Question: I've following Delphi code reading from socket:
'''
type
RegbusReq2=packed record
Funct:char;
Device:char;
Device1:char;
Starting:integer;
Quantity:smallint;
_CRC:Word;
stroka:char;
end;
type
crcReg=packed record
buf:array[0..2] of byte;
value:array[0..5] of byte;
end;
type
myRB=record
case byte of
0:(data:RegbusReq2);
1:(Buff:crcReg);
end;
type
outVal=packed record
cap:array[0..8] of byte;
val:array[0..3] of single;
end;
type
outValBuff=record
case byte of
0:(val:outVal);
1:(Buff:array [1..25] of byte);
end;
var
Form1: TForm1;
hCommFile:THandle;
typeCon:byte;
cs1: TClientSocket;
...
'''
Timer tick fo reading data:
'''
Procedure TForm1.Timer1Timer(Sender: TObject);
var
DataReq:myRB;
output:outValbuff;
Wr,Rd:Cardinal;
i:integer;
st:string;
begin
//caiieiaiea caidina
DataReq.data.Funct:=chr(63); //eiiaiaa "?"
DataReq.data.Device:=chr(48); //iiiad ideaida no
DataReq.data.Device1:=chr(49); //iiiad ideaida ieaaoee
DataReq.data.Starting:=2088; //aadan a aan oidi
DataReq.data.Quantity:=16; //daciad aaiiuo
DataReq.data._CRC:=CRC2(@DataReq.Buff.value,6); //EN
DataReq.data.stroka:=chr(13); //iadaaia nodiee
PurgeComm(hCommFile,PURGE_RXCLEAR or PURGE_TXCLEAR);
if typecon=1 then begin //COM-iido
WriteFile(hCommFile,DataReq.data,SizeOf(DataReq.data),Wr,nil);
ReadFile(hCommFile,Output.buff,SizeOf(Output.Buff),Rd,nil);
end;
if typecon=2 then begin //ethernet
cs1.Active:=true;
cs1.Socket.SendBuf(DataReq.data,SizeOf(DataReq.data));
cs1.Socket.ReceiveBuf(output.buff,SizeOf(Output.Buff));
cs1.Active:=false;
end;
for i:=1 to 25 do
st:=st + '_' + inttostr(output.buff[i]);
memo1.Lines.Add(st);
edit1.Text:=FloatToStr(Round(output.val.val[0]
*exp(2*ln(10)))/(exp(2*ln(10))));
edit2.Text:=FloatToStr(Round(output.val.val[1]
*exp(2*ln(10)))/(exp(2*ln(10))));
edit3.Text:=FloatToStr(Round(output.val.val[2]
*exp(2*ln(10)))/(exp(2*ln(10))));
edit4.Text:=FloatToStr(Round(output.val.val[3]
*exp(2*ln(10)))/(exp(2*ln(10))));
end;
'''
I've following C# code:
'''
[StructLayout(LayoutKind.Sequential, Pack = 1, CharSet = CharSet.Ansi)]
public struct RegBusRec
{
public char Funct;
public char Device;
public char Device1;
public int Starting;
public short Quantity;
public ushort _CRC;
public char Message;
}
...
private void timer1_Tick(object sender, EventArgs e)
{
byte[] CRCc = new byte[6];
byte[] tmp;
byte[] output = new byte[25];
RegBusRec req2 = new RegBusRec();
Crc16 crc16 = new Crc16();
req2.Funct = '?';
req2.Device = '0';
req2.Device1 = '1';
req2.Starting = 2088;
req2.Quantity = 16;
req2.Message = '
';
tmp = BitConverter.GetBytes(req2.Starting);
CRCc[0] = tmp[0];
CRCc[1] = tmp[1];
CRCc[2] = tmp[2];
CRCc[3] = tmp[3];
tmp = BitConverter.GetBytes(req2.Quantity);
CRCc[4] = tmp[0];
CRCc[5] = tmp[1];
req2._CRC = crc16.ComputeChecksum(CRCc);
textBox6.Text += Environment.NewLine;
textBox6.Text += "CRC: " + req2._CRC;
cl.Client.Send(StructureToByteArray(req2));
cl.Client.Receive(output);
byte[] val = new byte[4];
val[0] = output[15];
val[1] = output[16];
val[2] = output[17];
val[3] = output[18];
textBox6.Text += Environment.NewLine;
textBox6.Text += "Query: ";
for (int i = 0; i < StructureToByteArray(req2).Length; i++)
{
textBox6.Text += StructureToByteArray(req2)[i] + "_";
}
textBox2.Text = BitConverter.ToSingle(val,0).ToString();
textBox6.Text += Environment.NewLine;
textBox6.Text += "Data: ";
for (int i = 0; i < output.Length; i++)
{
textBox6.Text += output[i] + "_";
}
}
...
static byte[] StructureToByteArray(object obj)
{
int len = Marshal.SizeOf(obj);
byte[] arr = new byte[len];
IntPtr ptr = Marshal.AllocHGlobal(len);
Marshal.StructureToPtr(obj, ptr, true);
Marshal.Copy(ptr, arr, 0, len);
Marshal.FreeHGlobal(ptr);
return arr;
}
'''
CRC calc correctly. But I get wrong number for textBox2.Text - random numbers. How I can correctly get this numbers? Thanks in advance.
Scrrenshot of Delphi debugger:

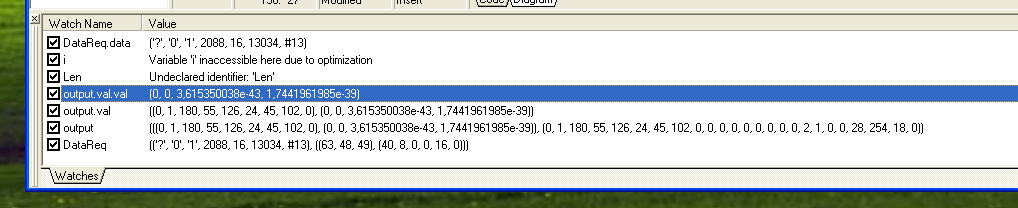
Answer: OK, I think I might have deciphered it, but I wouldn't count on it.
You seem to be saying that the C# code displays an unexpected value in 'textBox2'. Looking at the C# code, 'textBox2' displays data coming from 'val'. And 'val' is assigned like so:
'''
val[0] = output[15];
val[1] = output[16];
val[2] = output[17];
val[3] = output[18];
'''
Note that 'output' is a C# byte array and so uses zero-based indexing.
In your Delphi code, the matching data structures are:
'''
outVal=packed record
cap:array[0..8] of byte;
val:array[0..3] of single;
end;
outValBuff=record
case byte of
0:(val:outVal);
1:(Buff:array [1..25] of byte);
end;
'''
So, 'cap' consumes the first 9 bytes and then the next 16 are the 4 single precision values. In terms of the C# bytes array:
- 'cap''output[0]''output[8]'- 'val[0]''output[9]''output[12]'- 'val[1]''output[13]''output[16]'- 'val[2]''output[17]''output[20]'- 'val[3]''output[21]''output[24]'
But you are reading 'output[15]' to 'output[18]', and so combine half of 'val[1]' with half of 'val[2]'.
In short, you just need to fix up your indexing.
---
Now, you are making it much more complex that it needs to be. You could do something like this to get hold of all 4 single values:
'''
single[] val = new single[4];
int byteIndex = 9;
for (int i=0; i<4; i++)
{
val[i] = BitConverter.ToSingle(val, byteIndex);
byteIndex += 4;
}
'''
And rather than copying things around byte by byte into 'CRCc', do this:
'''
Buffer.BlockCopy(BitConverter.GetBytes(req2.Starting), 0, CRCc, 0, 4);
Buffer.BlockCopy(BitConverter.GetBytes(req2.Quantity), 0, CRCc, 4, 2);
'''